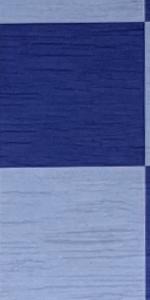
Label: Empty